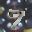
Label: 7